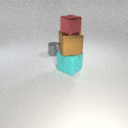
large brown metal cube above large cyan rubber cube